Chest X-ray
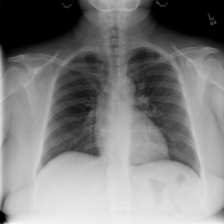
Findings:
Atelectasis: negative
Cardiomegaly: negative
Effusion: negative
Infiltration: negative
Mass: negative
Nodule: negative
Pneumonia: negative
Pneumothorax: negative
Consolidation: negative
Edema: negative
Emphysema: negative
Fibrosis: negative
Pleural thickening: negative
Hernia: negative